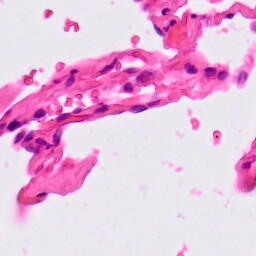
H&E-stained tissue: Lung